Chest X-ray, PA view. Patient: 71 years old, sex M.
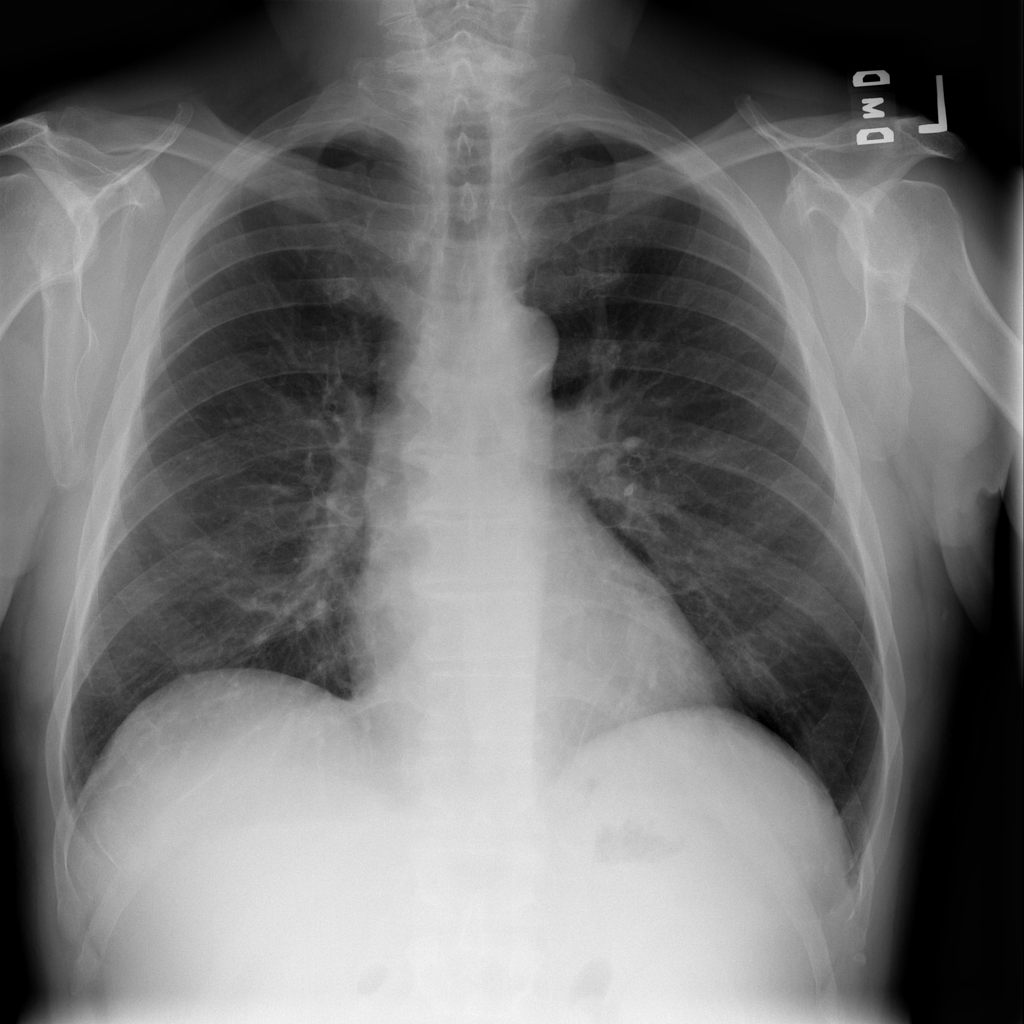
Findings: No Finding